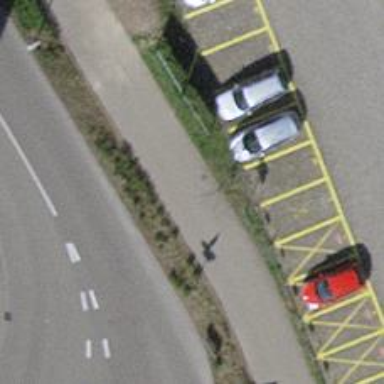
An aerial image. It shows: Asphalt footway with asphalt structure.